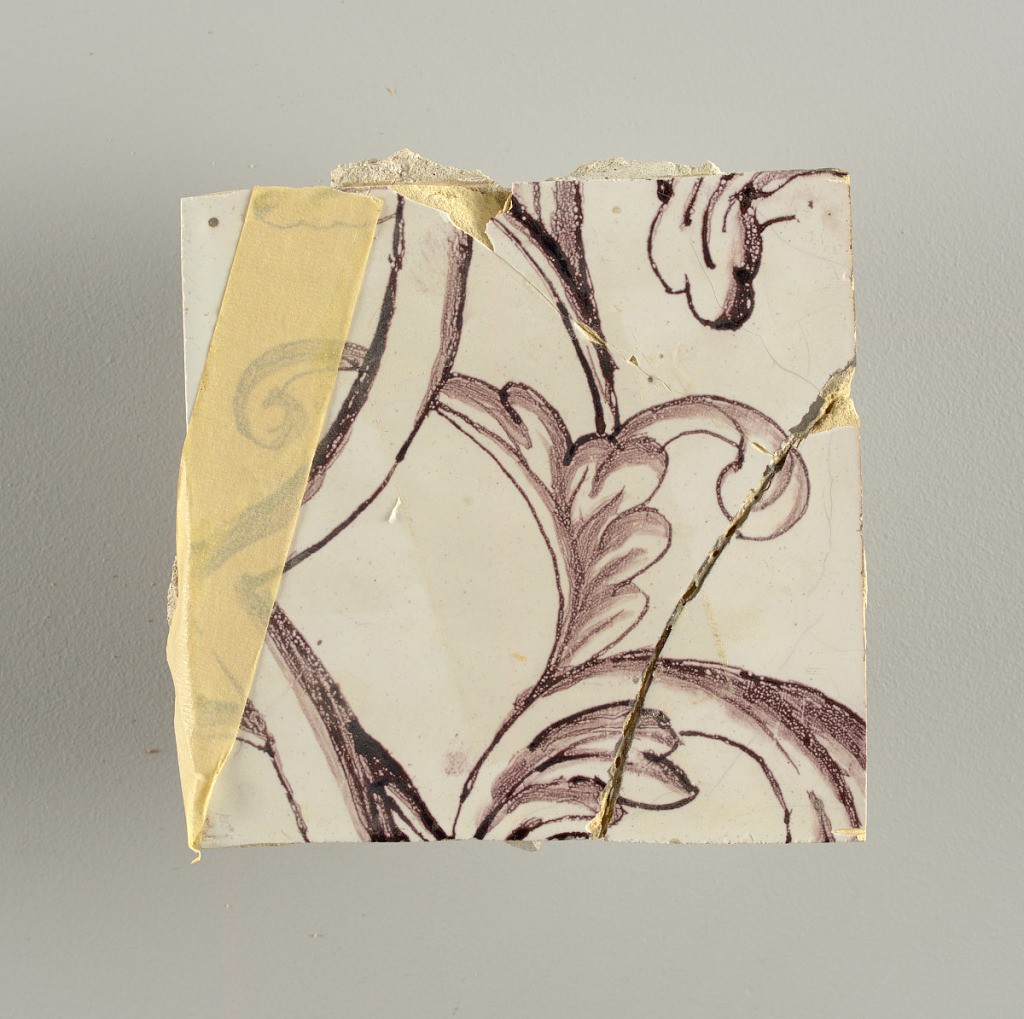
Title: Wall facing
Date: ca. 1725
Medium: Tin-glazed earthenware, underglaze
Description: Horizontal rectangle.  Thirty-seven tiles wide and twenty-one high with opening for door or window nineteen and one-half tiles high and twelve wide.  To left and right of opening, centered canopy above. Left, woman representing Hope, right, a sculputure urn.  Centered above opening, a mascaron.  Arabesque design of foliage.